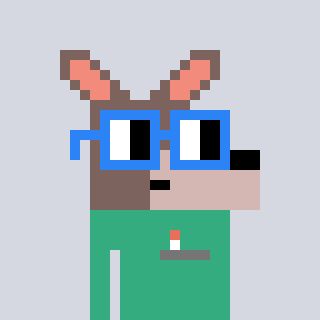
a pixel art character with square blue glasses, a kangaroo-shaped head and a teal-colored body on a cool background